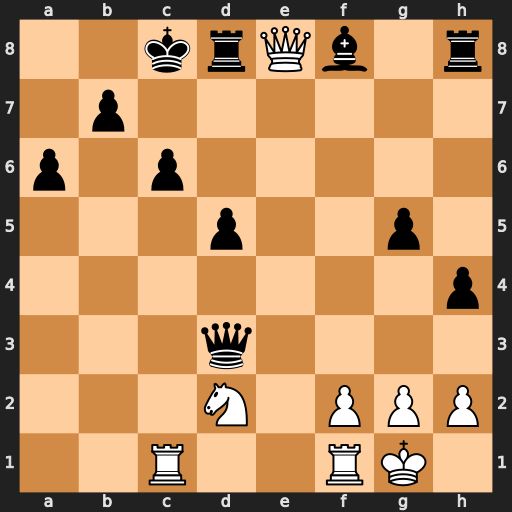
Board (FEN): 2krQb1r/1p6/p1p5/3p2p1/7p/3q4/3N1PPP/2R2RK1
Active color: w
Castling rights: -
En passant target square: -
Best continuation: Rxc6+ bxc6 Qxc6+ Kb8 Qb6+